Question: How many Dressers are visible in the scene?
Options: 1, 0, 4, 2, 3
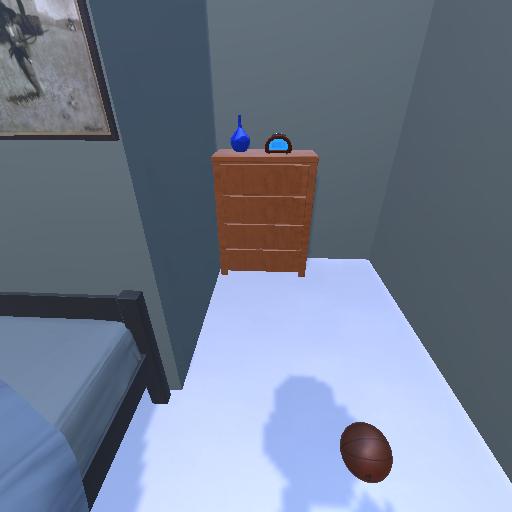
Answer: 1